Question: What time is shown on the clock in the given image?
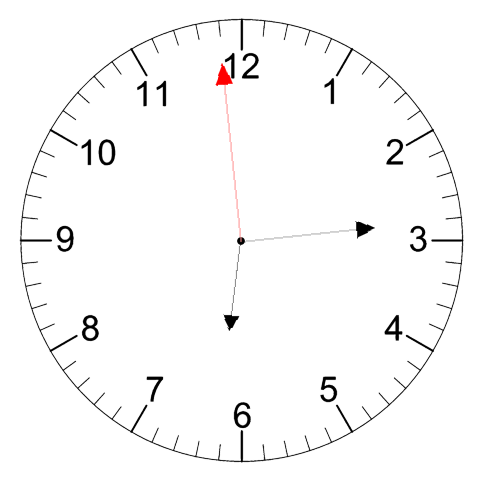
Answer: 06:13:59